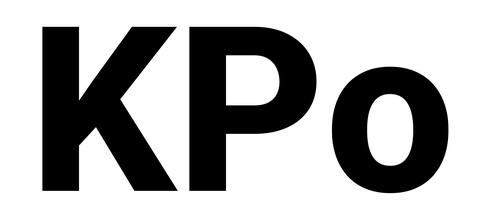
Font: Roboto_ExtraBold